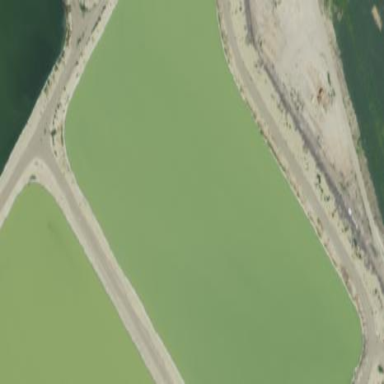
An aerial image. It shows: Reservoir used for sewage.